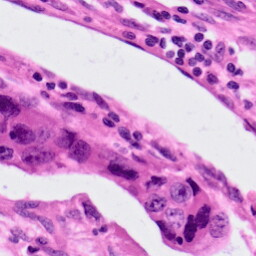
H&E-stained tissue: Lung